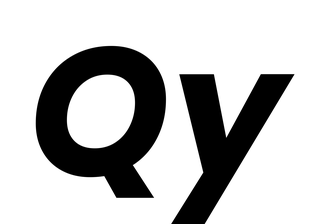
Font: Poppins-BoldItalic